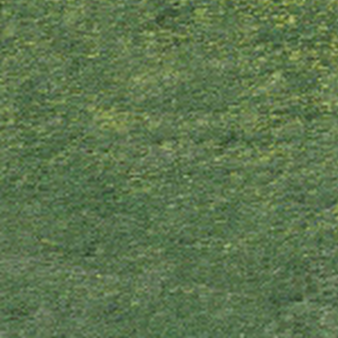
Label: other